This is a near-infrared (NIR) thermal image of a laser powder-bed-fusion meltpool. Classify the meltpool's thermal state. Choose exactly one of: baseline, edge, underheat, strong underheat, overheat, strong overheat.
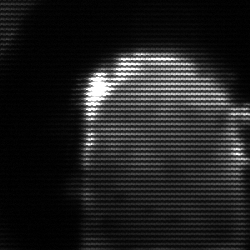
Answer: baseline